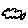
Label: cloud